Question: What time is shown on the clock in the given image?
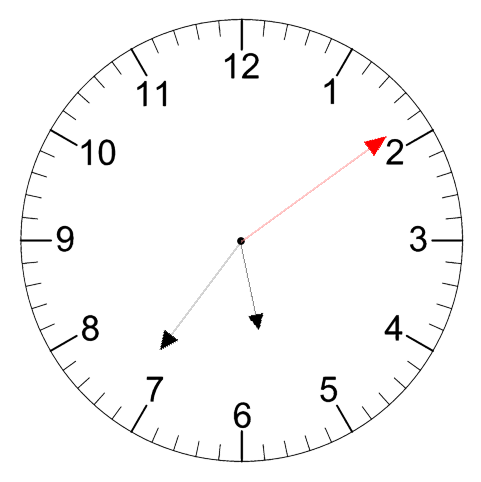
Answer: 05:36:09